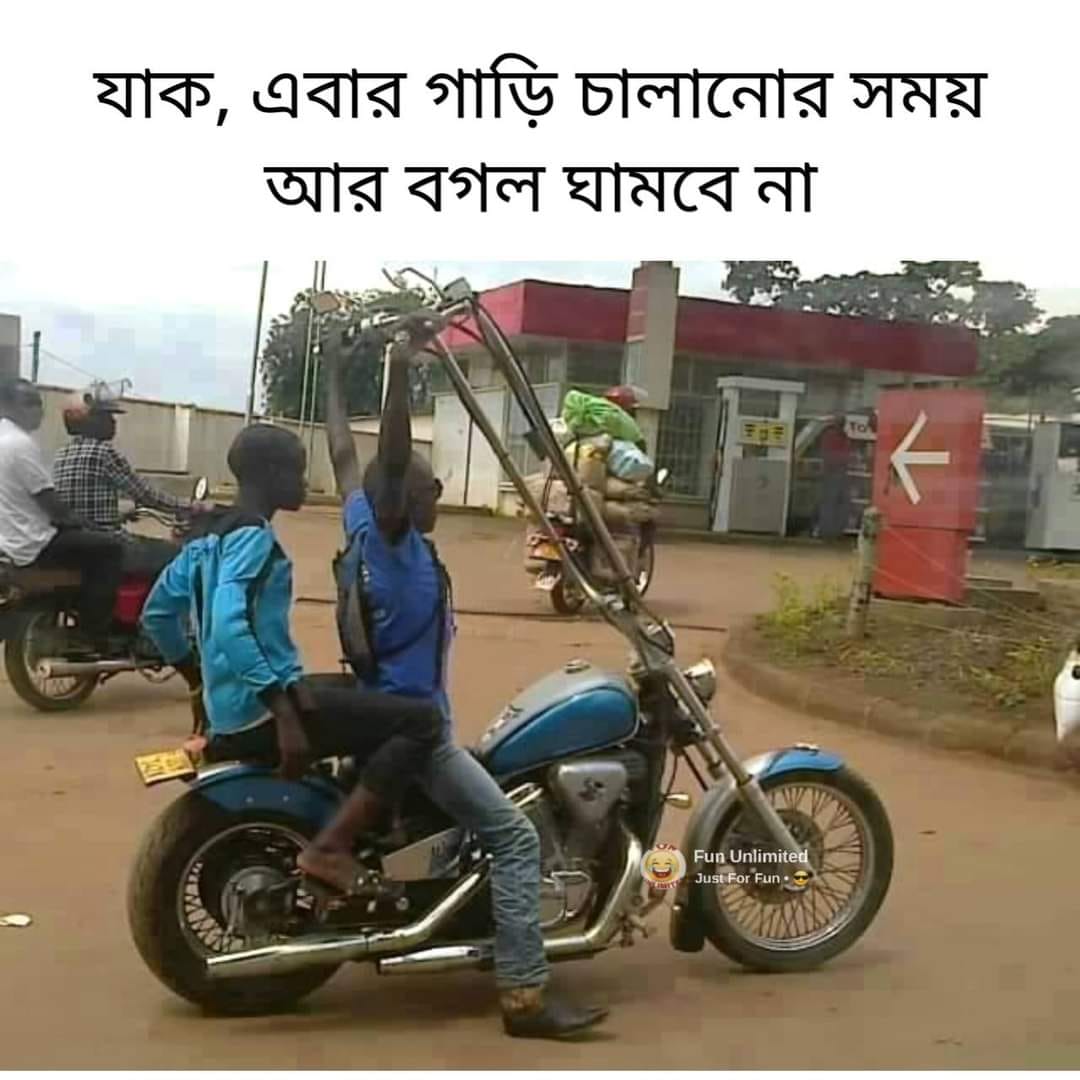
Text: যাক এবার গাড়ি চালানোর সময় আর বগল ঘামবে না
Label: Non Hate